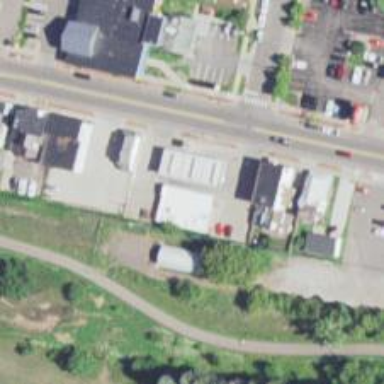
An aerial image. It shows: Convenience shop.